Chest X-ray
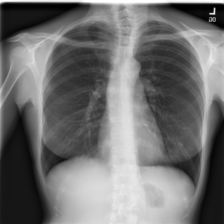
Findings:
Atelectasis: negative
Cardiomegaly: negative
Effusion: negative
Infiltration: positive
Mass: negative
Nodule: negative
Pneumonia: negative
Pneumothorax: negative
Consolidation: negative
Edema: negative
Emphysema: negative
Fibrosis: negative
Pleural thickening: negative
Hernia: negative